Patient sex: M
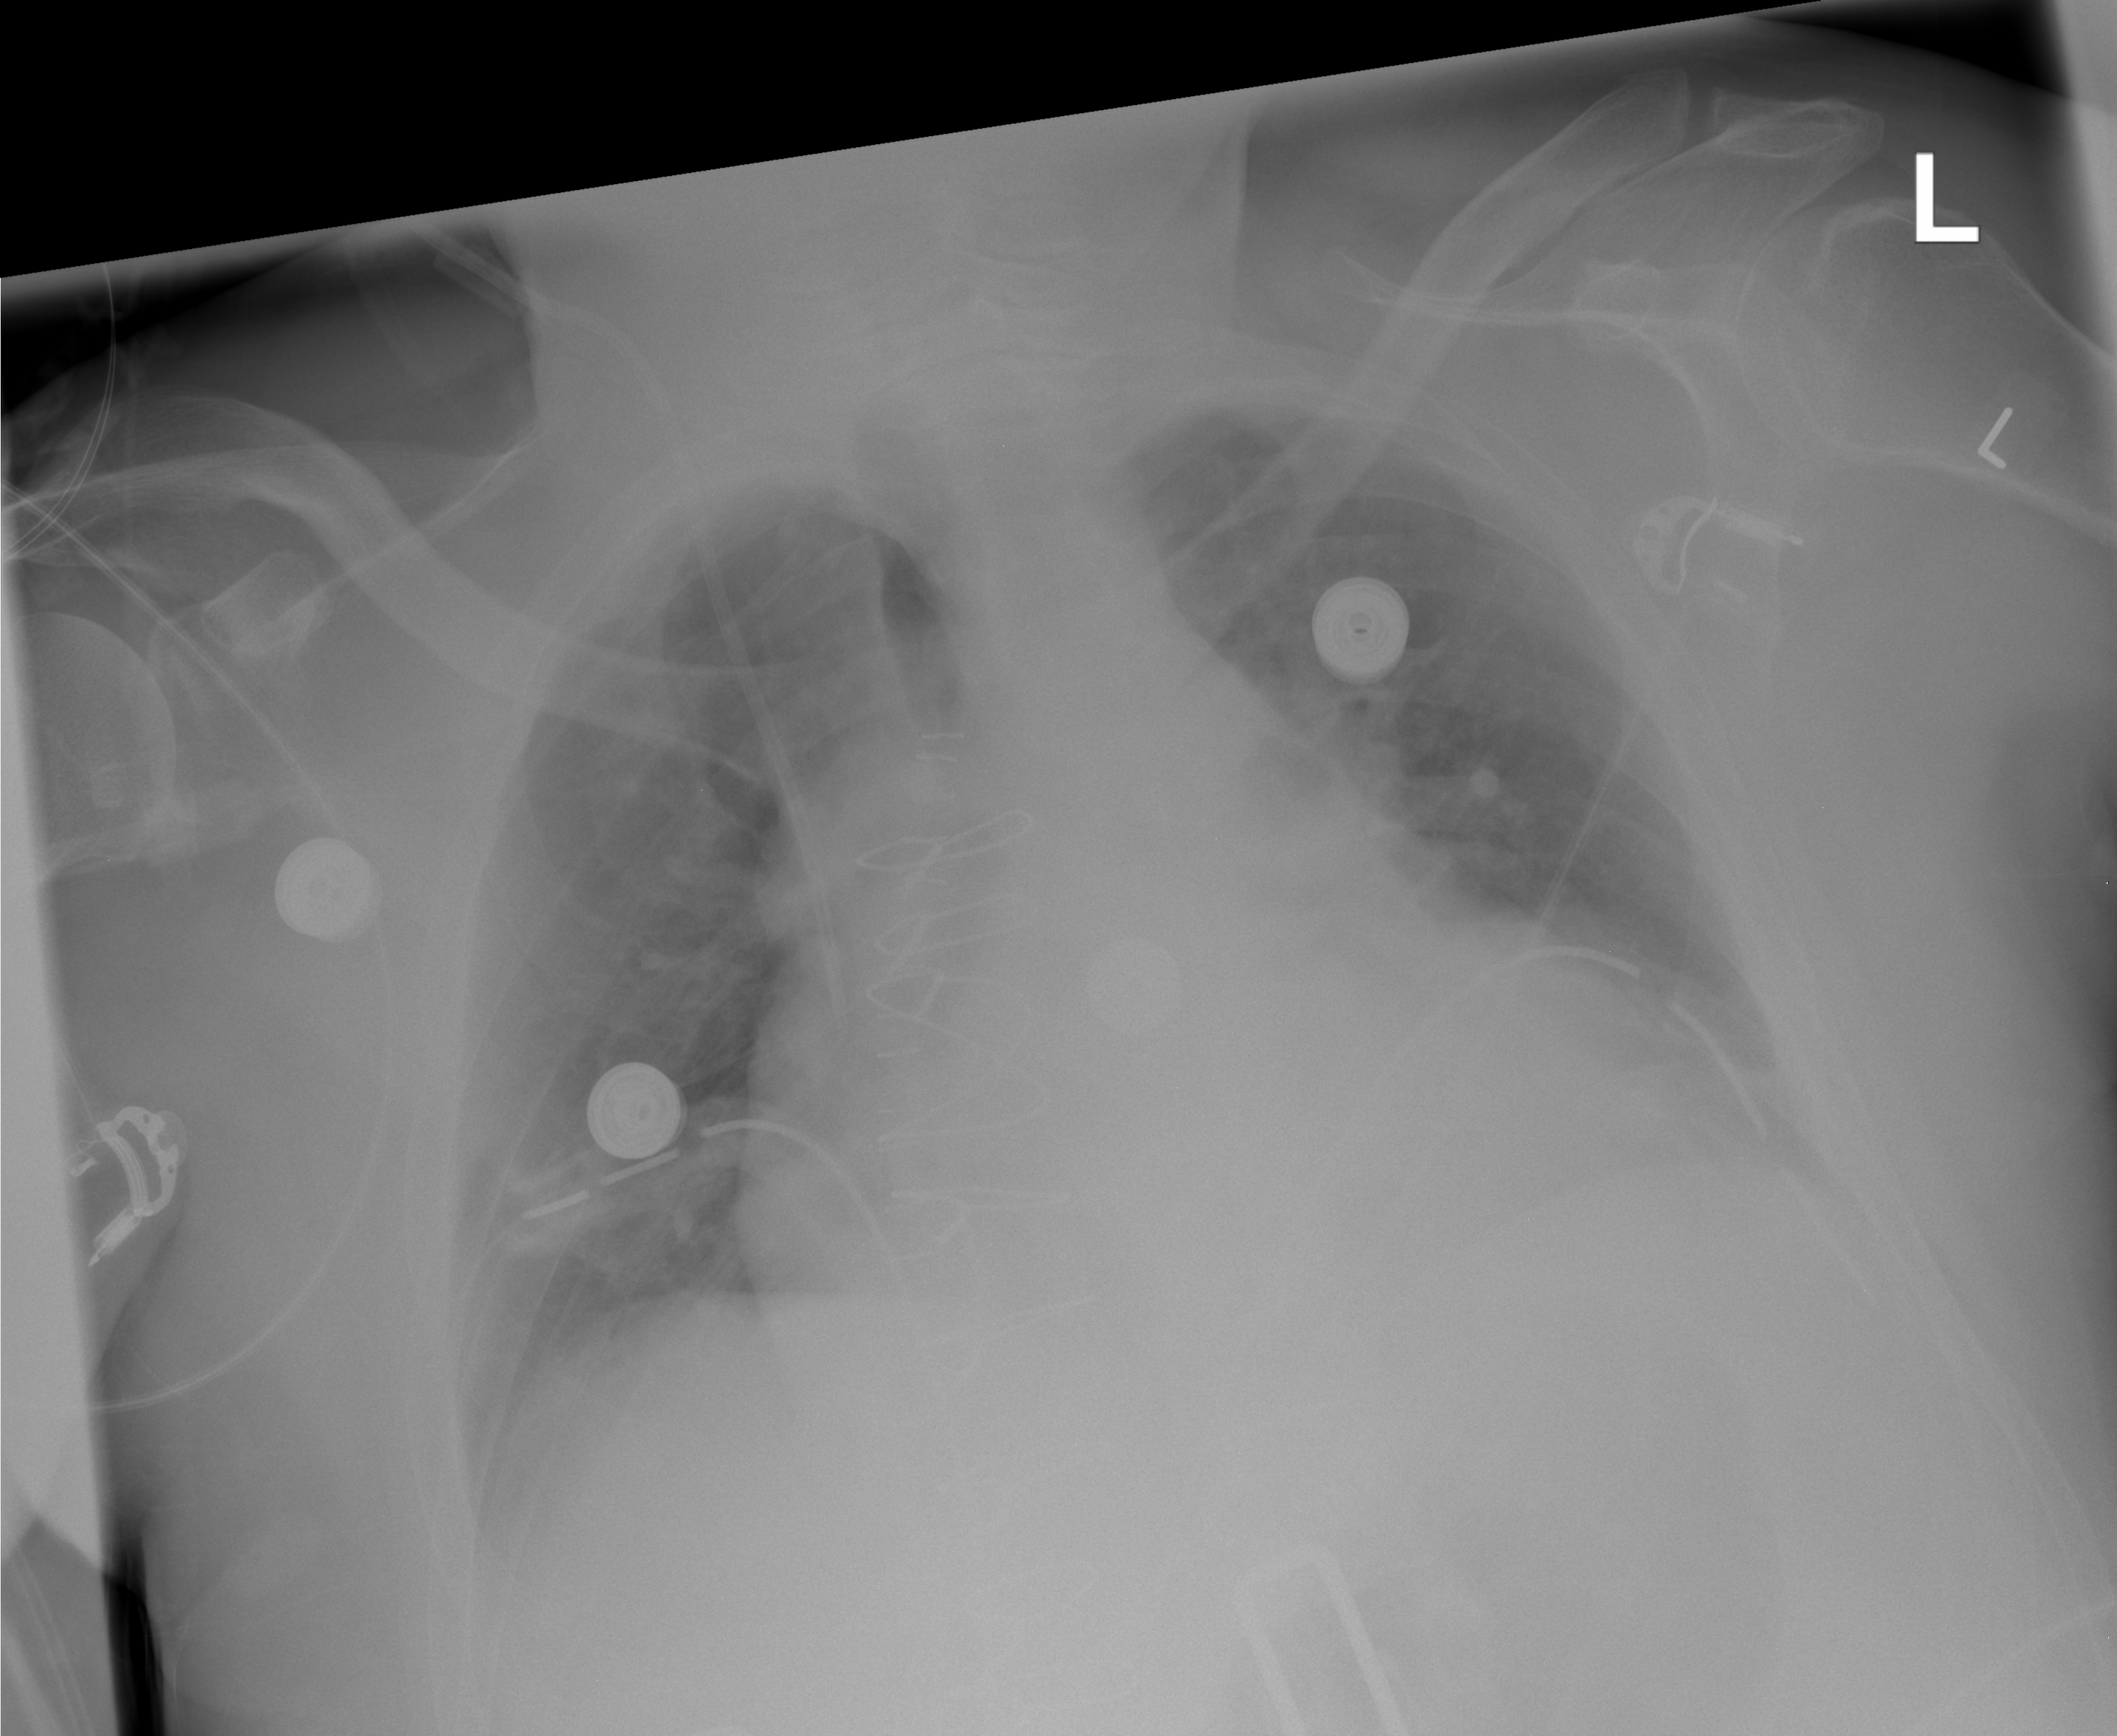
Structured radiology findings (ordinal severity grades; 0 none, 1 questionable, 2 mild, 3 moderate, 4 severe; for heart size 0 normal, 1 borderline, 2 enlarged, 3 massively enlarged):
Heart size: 2
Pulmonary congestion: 1
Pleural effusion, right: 0
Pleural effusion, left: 0
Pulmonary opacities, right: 0
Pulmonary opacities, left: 0
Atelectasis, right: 0
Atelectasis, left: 0